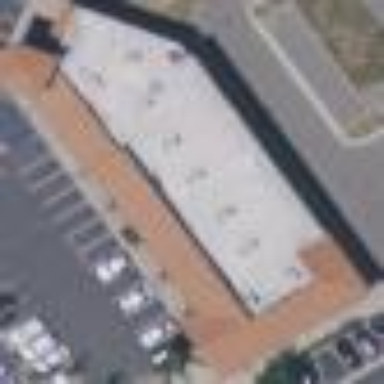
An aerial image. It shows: Commercial building.